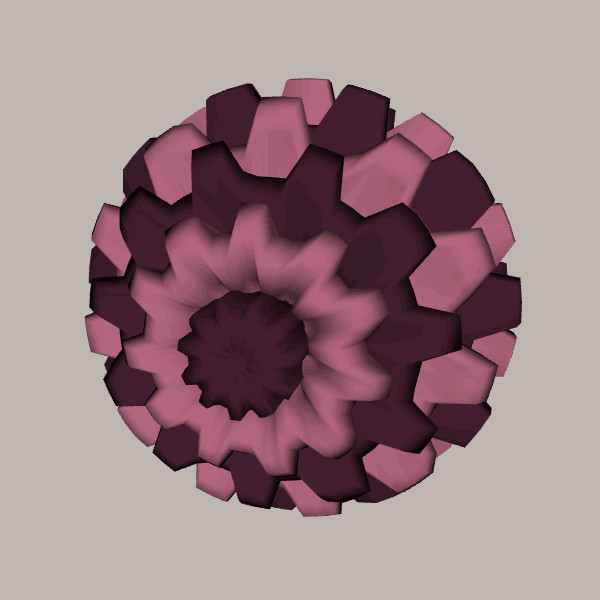
Background: light